Question:
I have a pictures of icons like this and I know this picture can help to save the times for http links. However, I don't know how to use it.
1. I think I need to get the small icon by coordinate. Is there any libraries can do this? JQuery? Dojo?
2. How can I get this picture? I just know I can show a picture using a or with the CSS, but I think I need to get this picture by another way. Can the Javascript libraries can also do this job?
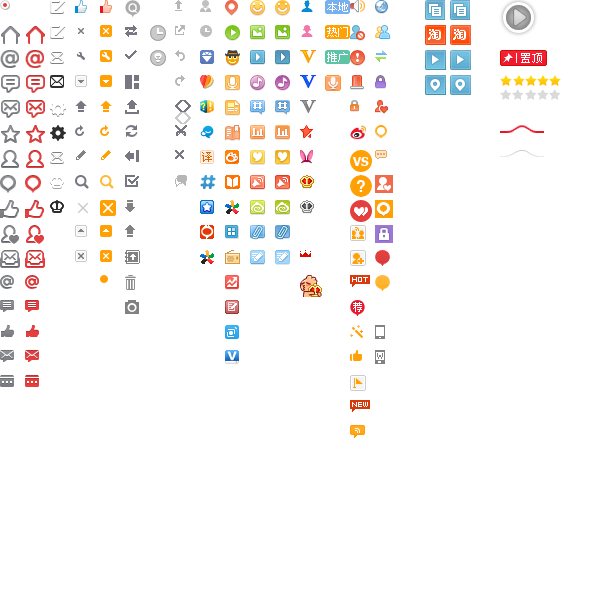
Answer: The actual use is very simple. Lets have 'ui_element' class for buttons. Every button will have the 'ui_element' class and the 'button_***' class.
Have a look:
'''
.ui_element {
background-image: url("http://i.stack.imgur.com/S02fG.png");
width: 24 px; /*May be different for specific buttons*/
height: 24 px;
}
.button_home {
background-position: -23px -23px; /*Move the main image to the deserved element*/
}
'''
Then, theoretically, following code should display the red "home" icon:
'''
<div class="ui_element button_home"></div>
'''
You also can do some fancy tricks, likedifferent display on hover:
'''
div.button_home {
background-position: 0px -23px; /*grey icon*/
}
div.button_home:hover {
background-position: -23px -23px; /*red icon*/
}
'''
Note that my code will not display everything properly aligned. Unless a wery precise pattern was used when generating your image, there is no way to generate CSS code automatically.